Interaction volume radius: 10 \u00c5
Interaction volume height: 10 \u00c5
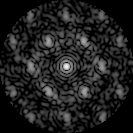
Disorder parameter: 0.5394